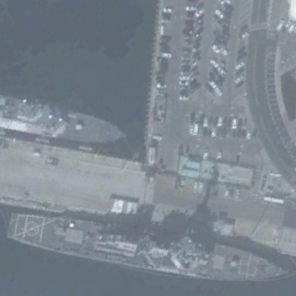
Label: destroyer